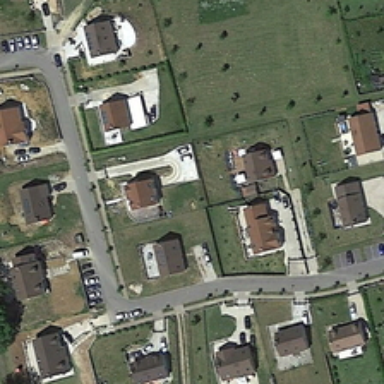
Many buildings and green plants are in a medium residential area .